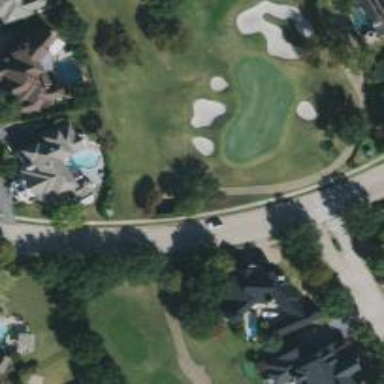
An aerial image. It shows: Golf cartpath that is also road path.